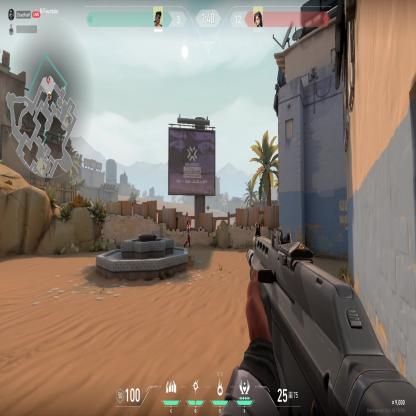
Label: enemy